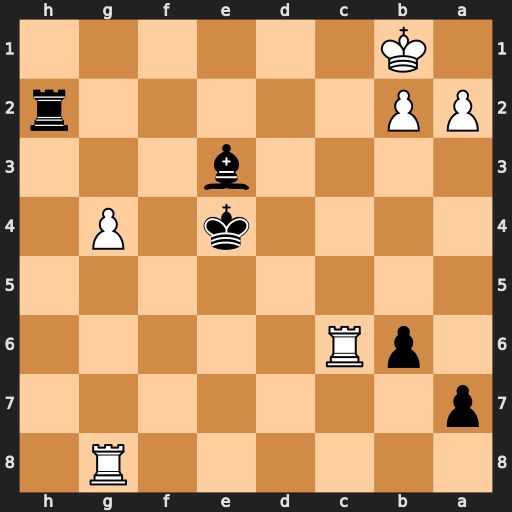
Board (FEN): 6R1/p7/1pR5/8/4k1P1/4b3/PP5r/1K6
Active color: b
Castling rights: -
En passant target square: -
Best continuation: Rh1+ Kc2 Rc1+ Kb3 Rxc6